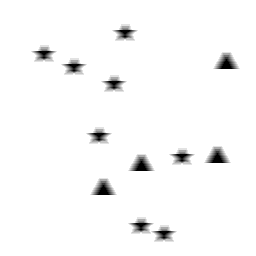
Squares: 0
Triangles: 4
Stars: 8
Total shapes: 12